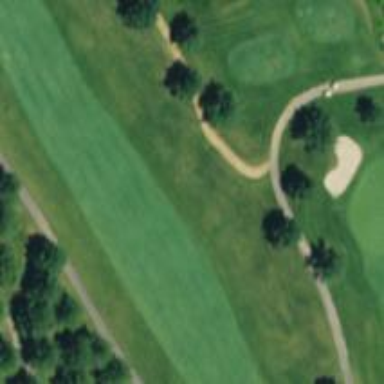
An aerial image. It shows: Path for both roads and golfers.